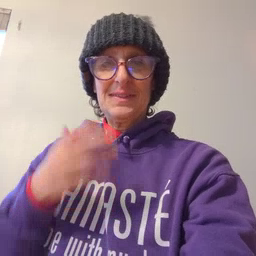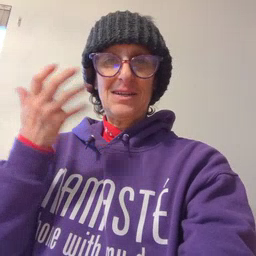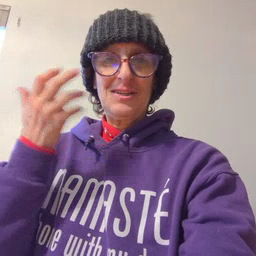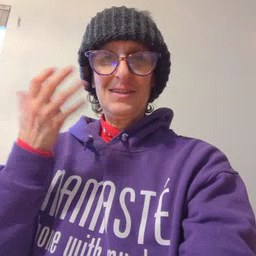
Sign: tiger